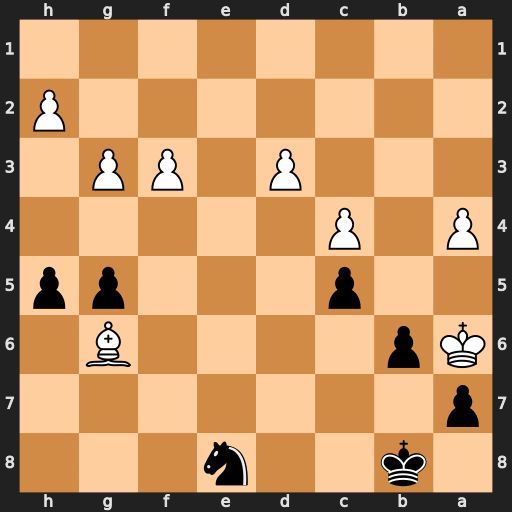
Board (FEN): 1k2n3/p7/Kp4B1/2p3pp/P1P5/3P1PP1/7P/8
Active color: b
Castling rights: -
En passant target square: -
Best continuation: Nc7#